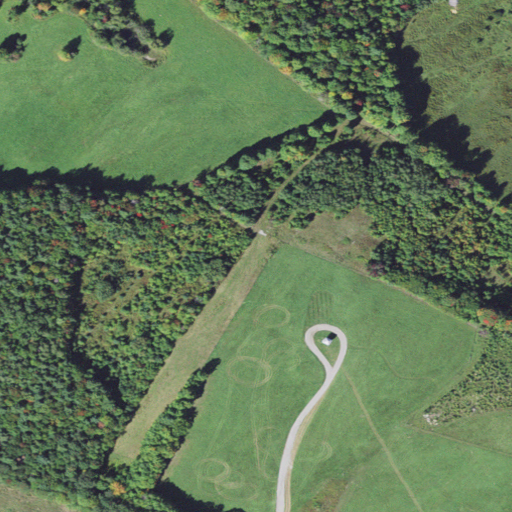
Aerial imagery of mountain in Vermont named Prospect Hill containing pasture, deciduous forest, mixed forest, and evergreen forest